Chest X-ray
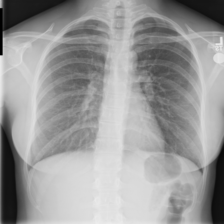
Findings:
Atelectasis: negative
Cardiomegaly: negative
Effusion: negative
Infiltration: negative
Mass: negative
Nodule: negative
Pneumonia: negative
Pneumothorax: negative
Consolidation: negative
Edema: negative
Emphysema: negative
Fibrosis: negative
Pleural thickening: negative
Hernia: negative